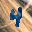
Label: 4